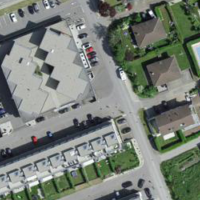
EUNIS habitat code: 55
Species observed at this site:
Galeopsis tetrahit